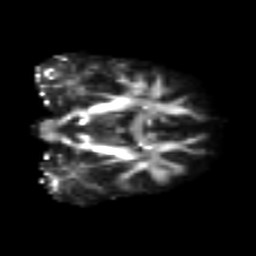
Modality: FA
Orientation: coronal
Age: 33
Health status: ill
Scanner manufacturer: philips
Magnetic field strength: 3 T
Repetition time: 9 s
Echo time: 0.127 s